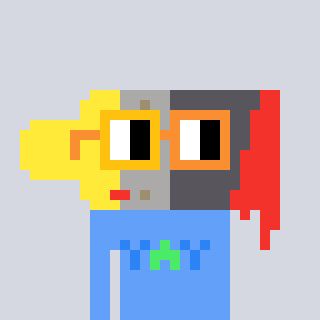
a pixel art character with square yellow and orange glasses, a paintbrush-shaped head and a blue-colored body on a cool background